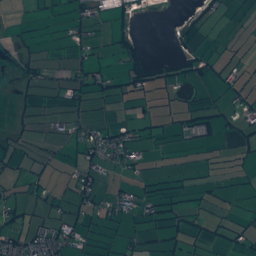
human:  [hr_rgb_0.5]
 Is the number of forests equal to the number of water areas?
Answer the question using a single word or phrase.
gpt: no

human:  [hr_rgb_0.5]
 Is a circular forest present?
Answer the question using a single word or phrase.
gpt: yes

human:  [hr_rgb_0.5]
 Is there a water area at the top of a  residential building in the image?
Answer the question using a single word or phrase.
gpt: yes

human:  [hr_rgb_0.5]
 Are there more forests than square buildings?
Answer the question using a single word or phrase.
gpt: yes

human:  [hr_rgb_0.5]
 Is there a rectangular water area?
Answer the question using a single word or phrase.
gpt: yes

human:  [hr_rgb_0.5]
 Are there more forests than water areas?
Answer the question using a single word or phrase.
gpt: yes

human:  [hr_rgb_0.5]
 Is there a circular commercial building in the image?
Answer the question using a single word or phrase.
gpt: no

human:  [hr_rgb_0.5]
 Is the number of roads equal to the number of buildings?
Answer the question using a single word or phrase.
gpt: no

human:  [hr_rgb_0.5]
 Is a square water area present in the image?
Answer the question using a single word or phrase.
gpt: yes

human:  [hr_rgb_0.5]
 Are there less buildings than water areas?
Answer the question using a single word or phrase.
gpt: no

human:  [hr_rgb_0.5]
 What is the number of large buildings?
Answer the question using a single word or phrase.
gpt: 1

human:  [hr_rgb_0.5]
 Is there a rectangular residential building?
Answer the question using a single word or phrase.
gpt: yes

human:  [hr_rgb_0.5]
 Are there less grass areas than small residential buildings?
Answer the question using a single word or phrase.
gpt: yes

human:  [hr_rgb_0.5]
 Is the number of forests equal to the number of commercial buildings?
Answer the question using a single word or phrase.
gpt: no

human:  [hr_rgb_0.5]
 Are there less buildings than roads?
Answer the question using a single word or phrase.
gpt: no

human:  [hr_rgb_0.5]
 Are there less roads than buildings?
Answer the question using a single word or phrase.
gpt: yes

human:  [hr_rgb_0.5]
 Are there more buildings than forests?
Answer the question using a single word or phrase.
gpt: yes

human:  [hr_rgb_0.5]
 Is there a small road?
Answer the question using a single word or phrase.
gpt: yes

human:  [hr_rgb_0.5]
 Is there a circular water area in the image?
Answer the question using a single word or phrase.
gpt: yes

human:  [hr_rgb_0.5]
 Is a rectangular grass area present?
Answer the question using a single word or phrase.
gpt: yes

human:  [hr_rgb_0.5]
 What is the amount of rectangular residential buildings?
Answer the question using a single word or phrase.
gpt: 427

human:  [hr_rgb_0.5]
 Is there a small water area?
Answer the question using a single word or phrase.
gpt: yes

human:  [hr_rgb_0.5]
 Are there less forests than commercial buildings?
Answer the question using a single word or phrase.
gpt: no

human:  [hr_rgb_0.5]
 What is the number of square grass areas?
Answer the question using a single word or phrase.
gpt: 0

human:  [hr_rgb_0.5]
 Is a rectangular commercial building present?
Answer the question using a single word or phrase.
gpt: yes

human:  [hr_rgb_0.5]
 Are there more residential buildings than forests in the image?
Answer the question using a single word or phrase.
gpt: yes

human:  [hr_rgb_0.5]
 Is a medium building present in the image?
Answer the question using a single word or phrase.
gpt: yes

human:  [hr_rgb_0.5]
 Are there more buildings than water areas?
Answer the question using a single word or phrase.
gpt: yes

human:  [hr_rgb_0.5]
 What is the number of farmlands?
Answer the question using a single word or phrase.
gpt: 28

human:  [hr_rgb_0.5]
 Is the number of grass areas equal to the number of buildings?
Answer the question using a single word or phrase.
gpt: no

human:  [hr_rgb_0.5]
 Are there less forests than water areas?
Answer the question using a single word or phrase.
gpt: no

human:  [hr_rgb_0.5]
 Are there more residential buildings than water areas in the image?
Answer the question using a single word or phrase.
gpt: yes

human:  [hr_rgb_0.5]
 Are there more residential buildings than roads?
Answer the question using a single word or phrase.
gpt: yes

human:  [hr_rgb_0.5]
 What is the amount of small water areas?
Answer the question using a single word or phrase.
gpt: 30

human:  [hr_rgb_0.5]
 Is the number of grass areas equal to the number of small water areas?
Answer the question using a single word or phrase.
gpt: no

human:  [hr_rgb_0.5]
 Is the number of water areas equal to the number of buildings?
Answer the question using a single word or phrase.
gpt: no

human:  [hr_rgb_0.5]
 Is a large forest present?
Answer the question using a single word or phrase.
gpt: yes